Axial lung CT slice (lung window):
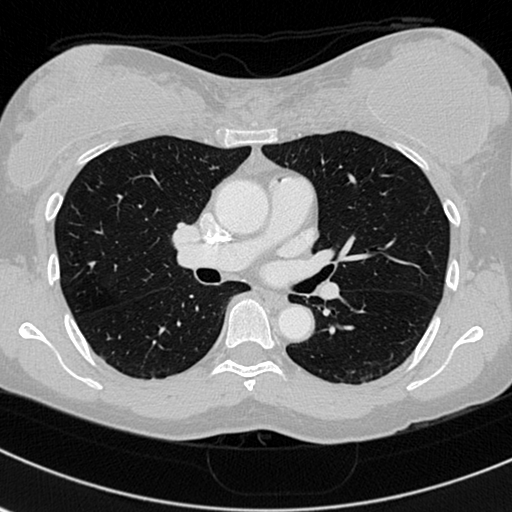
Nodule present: no